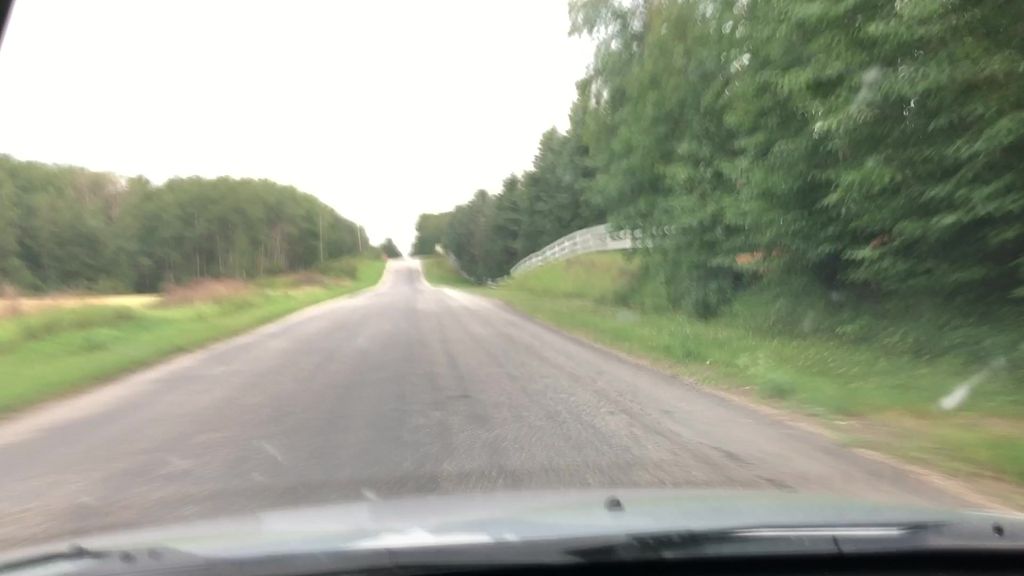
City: edmonton